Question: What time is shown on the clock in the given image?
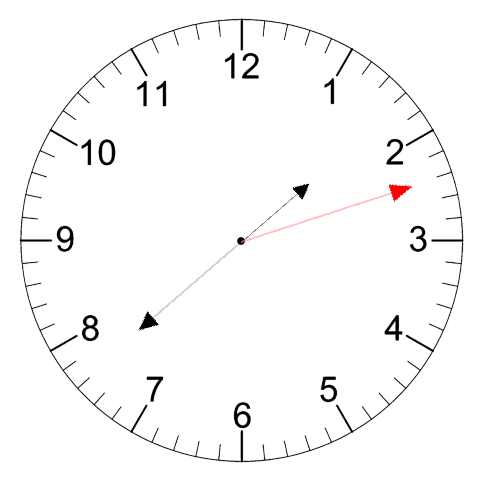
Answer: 01:38:12